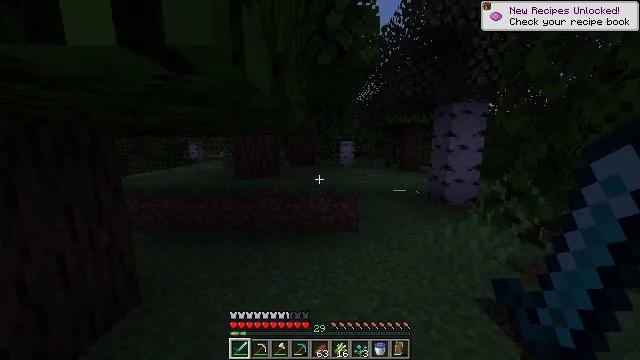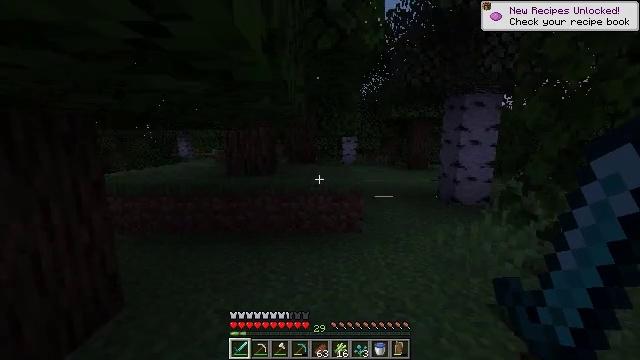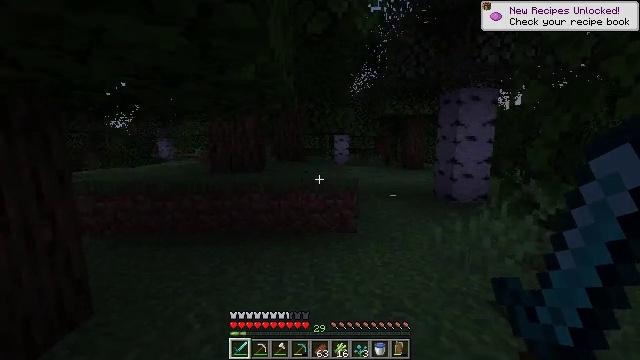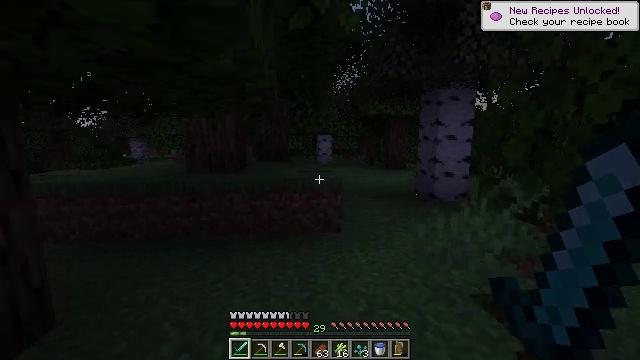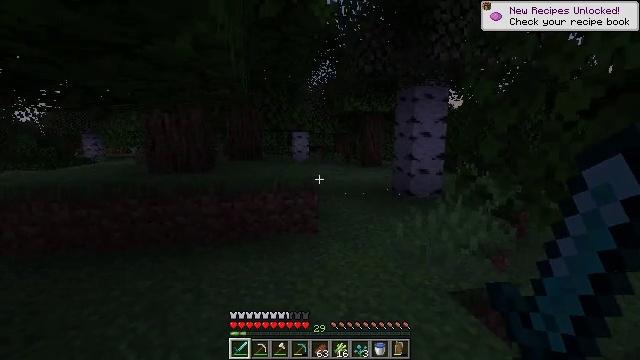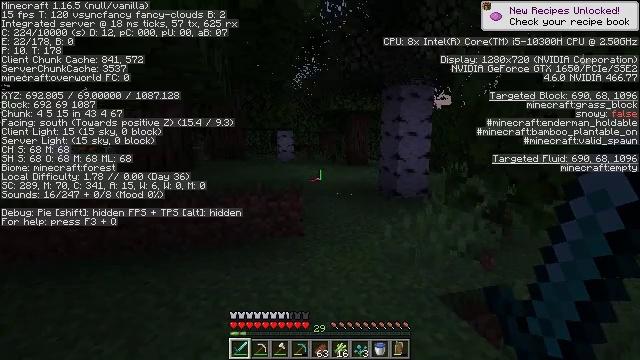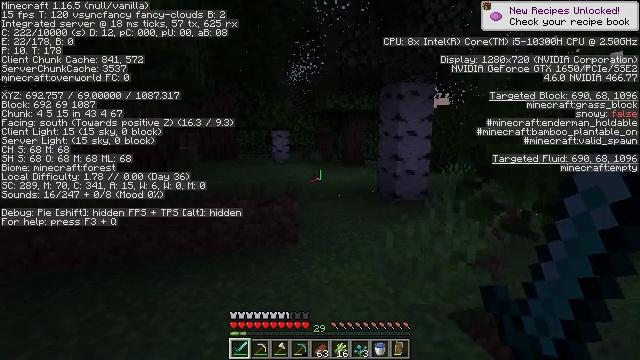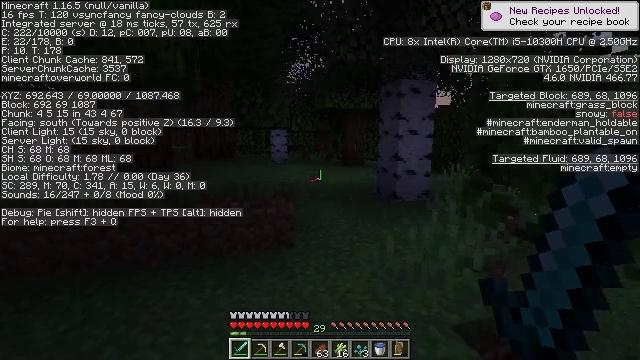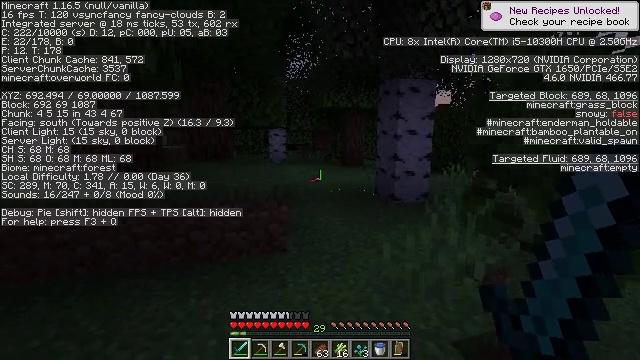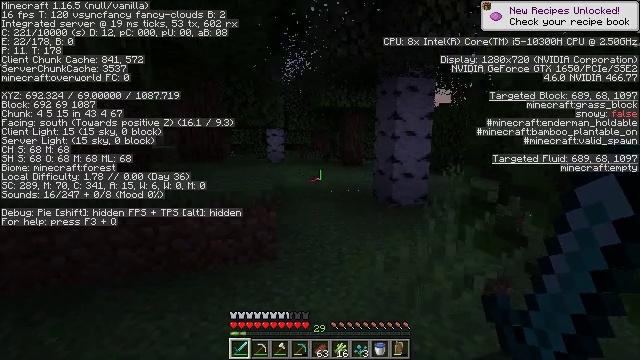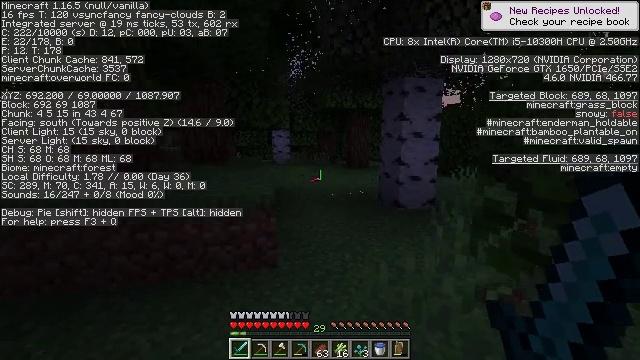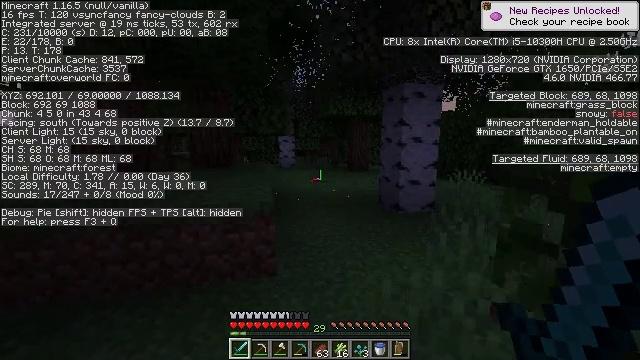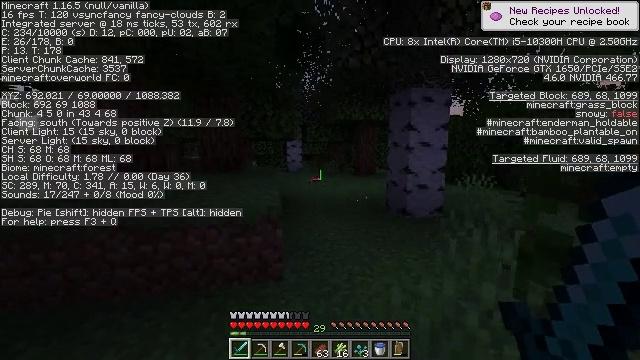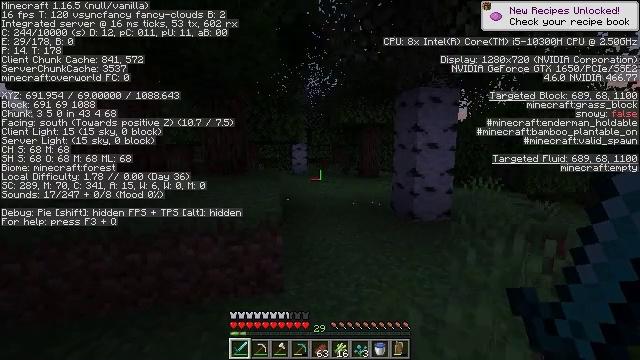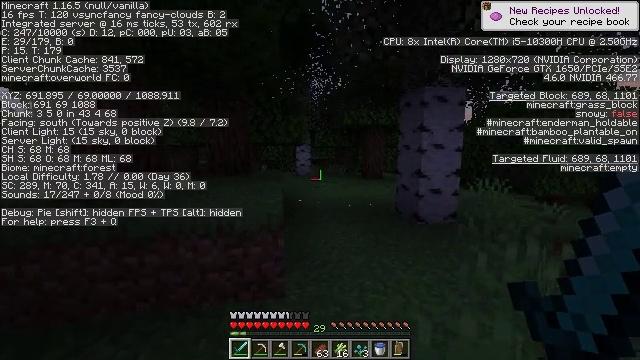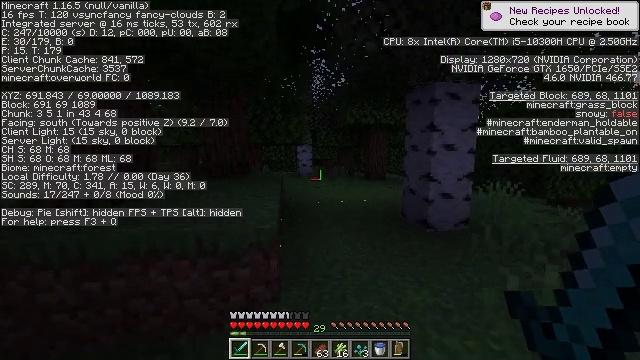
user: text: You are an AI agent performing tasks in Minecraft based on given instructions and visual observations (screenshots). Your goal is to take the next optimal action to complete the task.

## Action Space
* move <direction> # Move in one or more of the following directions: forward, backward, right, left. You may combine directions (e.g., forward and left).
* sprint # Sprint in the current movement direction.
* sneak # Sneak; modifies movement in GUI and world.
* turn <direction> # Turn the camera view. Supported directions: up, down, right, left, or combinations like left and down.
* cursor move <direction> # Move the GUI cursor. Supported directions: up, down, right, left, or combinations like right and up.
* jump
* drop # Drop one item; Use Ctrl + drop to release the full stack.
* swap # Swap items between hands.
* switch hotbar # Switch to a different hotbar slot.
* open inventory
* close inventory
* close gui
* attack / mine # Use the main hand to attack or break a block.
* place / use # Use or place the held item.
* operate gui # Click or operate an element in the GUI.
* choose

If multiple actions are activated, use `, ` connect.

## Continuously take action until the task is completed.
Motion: motion action
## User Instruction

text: Break the poppy plant.
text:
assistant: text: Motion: move forward
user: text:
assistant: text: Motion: move forward, turn right
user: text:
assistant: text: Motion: move forward, turn right
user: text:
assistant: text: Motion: move forward, turn right
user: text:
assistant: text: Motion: move forward, turn right
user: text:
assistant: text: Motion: move forward
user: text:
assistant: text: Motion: move forward and move right
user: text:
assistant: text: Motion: move forward and move right
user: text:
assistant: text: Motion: move forward and move right
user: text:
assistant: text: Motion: move forward, sprint, turn left
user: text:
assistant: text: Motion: move forward, sprint
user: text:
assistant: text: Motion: move forward, sprint, turn left
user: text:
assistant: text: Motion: move forward, sprint, turn left
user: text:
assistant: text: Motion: move forward, sprint
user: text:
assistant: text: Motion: move forward, sprint
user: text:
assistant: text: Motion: move forward
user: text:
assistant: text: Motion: move forward
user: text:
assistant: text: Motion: move forward
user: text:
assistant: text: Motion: move forward
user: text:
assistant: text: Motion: move forward, turn right
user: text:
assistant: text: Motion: move forward, turn right
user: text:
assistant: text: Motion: move forward
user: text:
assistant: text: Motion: move forward
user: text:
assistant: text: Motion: move forward
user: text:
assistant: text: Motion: move forward, turn left
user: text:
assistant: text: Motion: move forward, turn left
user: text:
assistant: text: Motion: move forward
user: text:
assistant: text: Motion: move forward, turn left
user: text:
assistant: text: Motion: move forward
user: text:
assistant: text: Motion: move forward